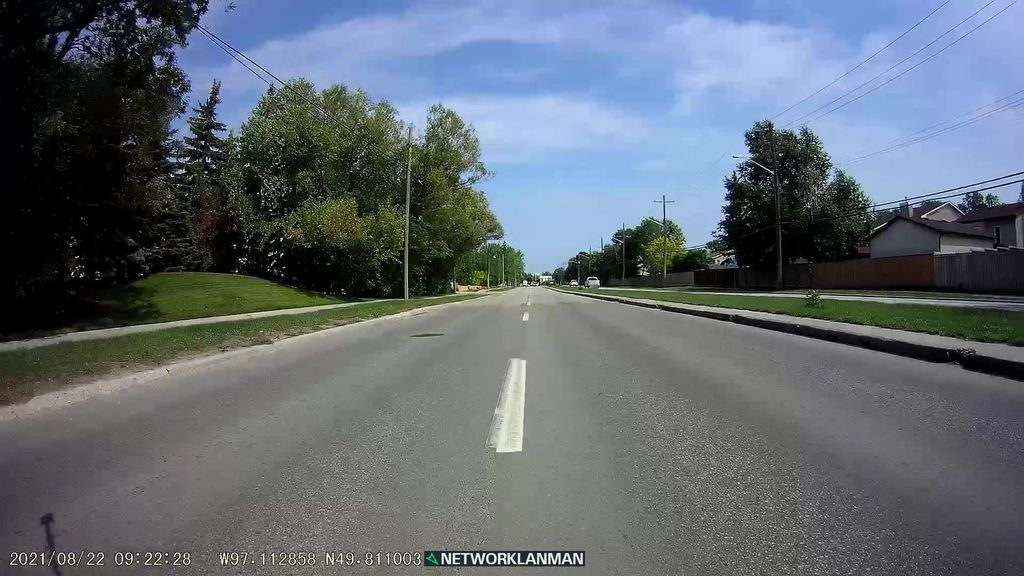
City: winnipeg